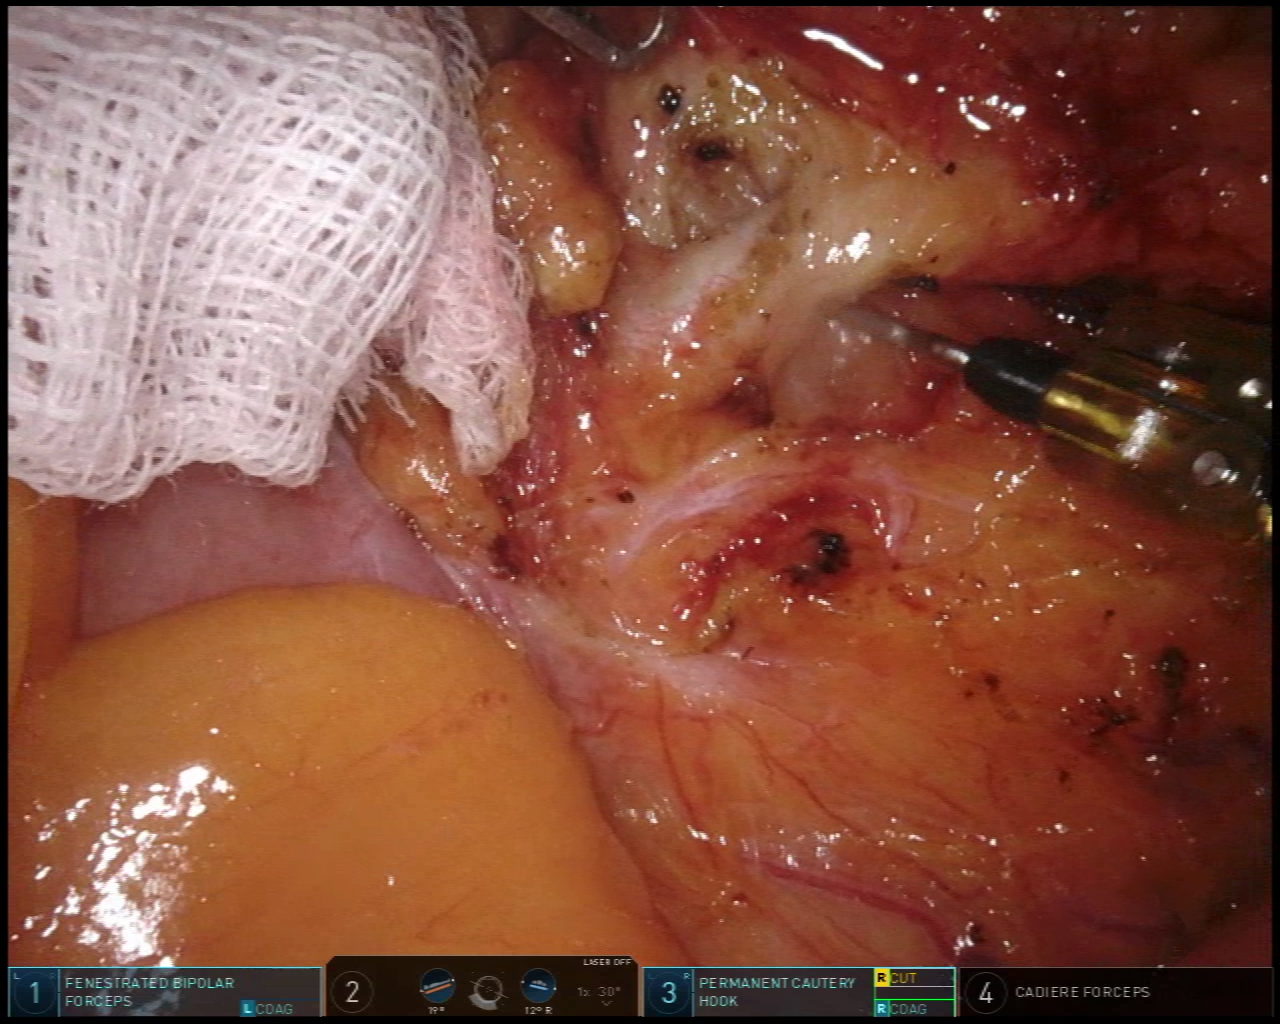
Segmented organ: inferior_mesenteric_artery
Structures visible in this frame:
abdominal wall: no
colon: no
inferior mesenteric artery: yes
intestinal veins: no
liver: no
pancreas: no
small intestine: yes
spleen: no
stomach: no
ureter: no
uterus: no
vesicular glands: no